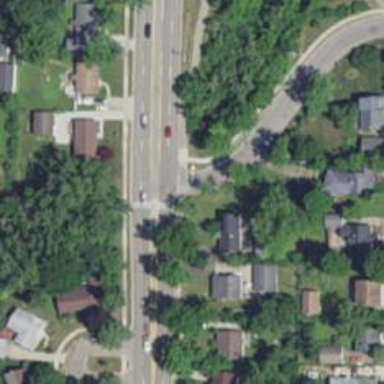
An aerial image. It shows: Secondary road with asphalt surface and separate sidewalk.